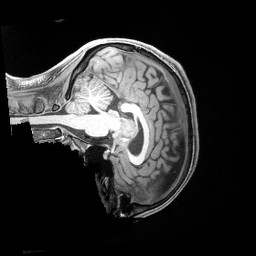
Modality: T1w
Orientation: sagittal
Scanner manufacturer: siemens
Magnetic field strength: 3 T
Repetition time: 2.4 s
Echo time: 0.00222 s